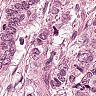
Metastatic tissue present: yes